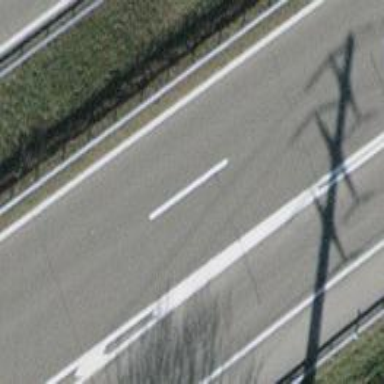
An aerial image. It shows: Motorway link with paved surface.